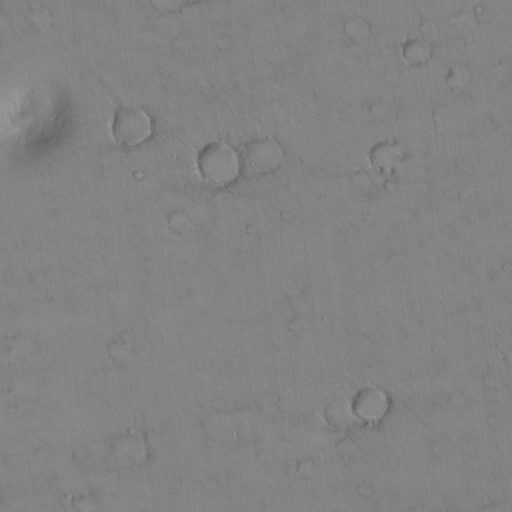
Objects detected: cone